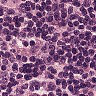
Metastatic tissue present: no